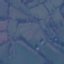
Label: Pasture